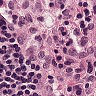
Metastatic tissue present: no